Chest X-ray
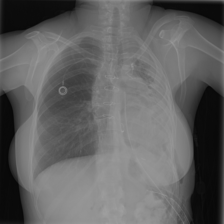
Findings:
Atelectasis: negative
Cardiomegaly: negative
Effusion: negative
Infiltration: negative
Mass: negative
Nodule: negative
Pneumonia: negative
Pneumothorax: negative
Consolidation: negative
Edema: negative
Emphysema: negative
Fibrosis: negative
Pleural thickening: negative
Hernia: negative